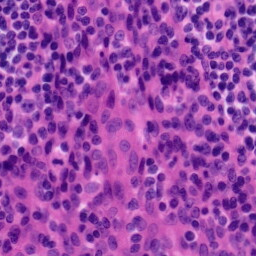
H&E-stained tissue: Tonsil